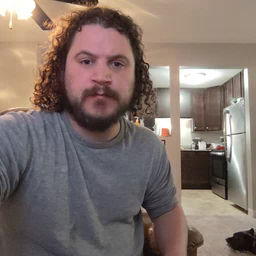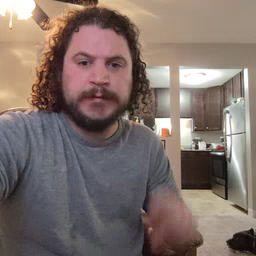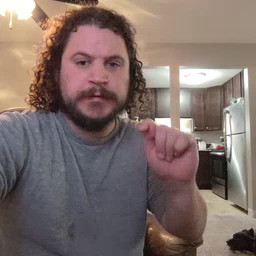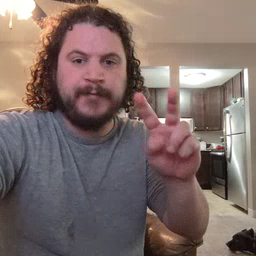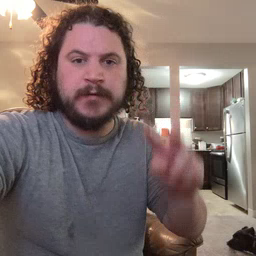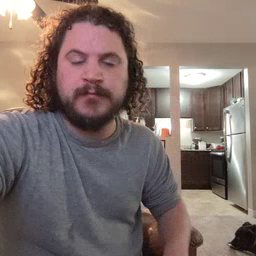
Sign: TV